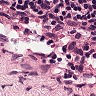
Metastatic tissue present: no